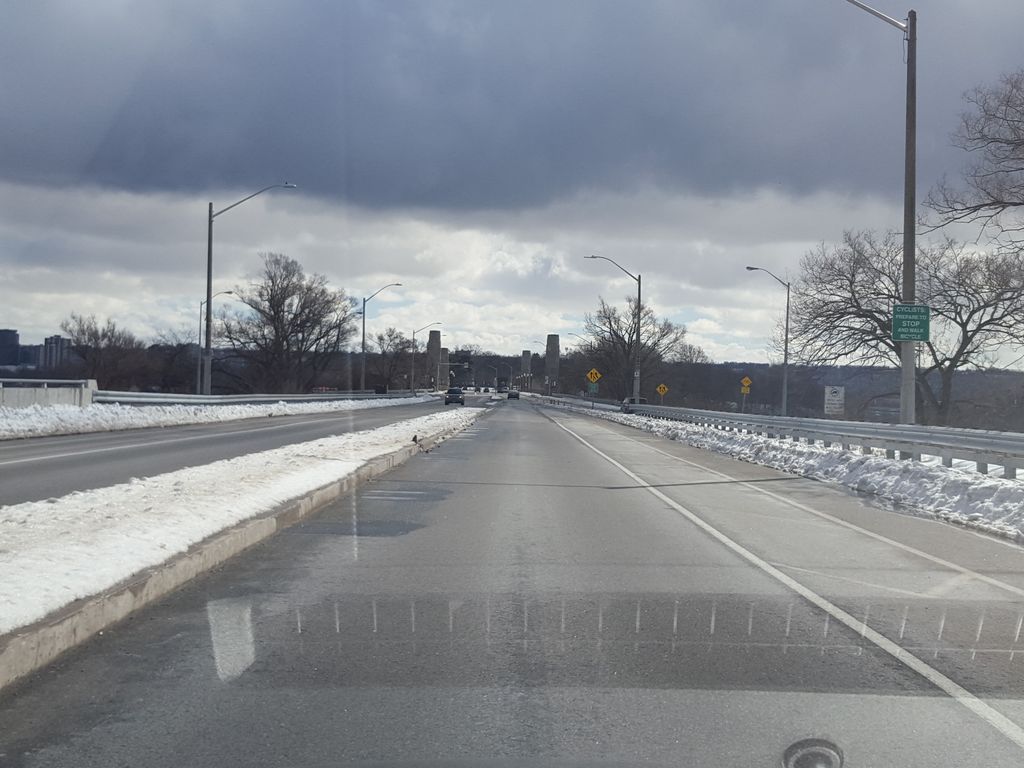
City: hamilton